Question: I'd like to be able to draw a graph using just the Apple Framework.

Is this possible using just CoreGraphics, or do I need to use any other framework?
I don't want to use any third party framework for drawing the graph.
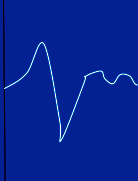
Answer: Yes, of course it is possible. A graph like that is just a line. You can use a UIBezierPath or CGPath to draw this. Typically you'd have an array of the points on your graph, then just add lines to each point when building your path.
<URL> goes through how the graph in the Stocks app is drawn and made "fancy", all using core graphics.